Field crop: tomato
Growth stage: 1
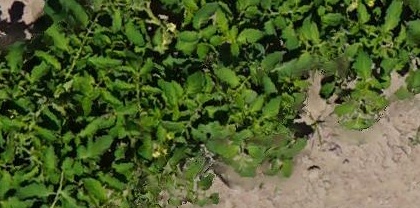
Species: tomato